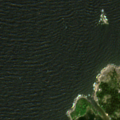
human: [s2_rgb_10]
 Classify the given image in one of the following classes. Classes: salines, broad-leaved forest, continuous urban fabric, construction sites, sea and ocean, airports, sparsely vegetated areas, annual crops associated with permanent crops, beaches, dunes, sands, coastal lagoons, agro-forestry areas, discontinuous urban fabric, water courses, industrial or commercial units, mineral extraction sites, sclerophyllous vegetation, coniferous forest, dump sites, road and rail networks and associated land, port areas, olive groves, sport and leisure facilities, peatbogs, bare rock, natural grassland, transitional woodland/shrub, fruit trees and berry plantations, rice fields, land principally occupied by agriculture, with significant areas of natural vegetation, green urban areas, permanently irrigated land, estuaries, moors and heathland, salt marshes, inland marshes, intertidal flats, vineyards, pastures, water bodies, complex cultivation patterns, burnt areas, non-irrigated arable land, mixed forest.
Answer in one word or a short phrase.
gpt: coniferous forest, sea and ocean